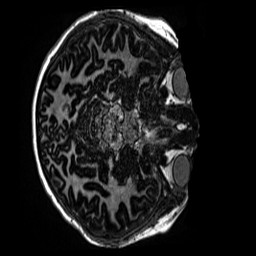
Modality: MP2RAGE
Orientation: axial
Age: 13
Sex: female
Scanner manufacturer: siemens
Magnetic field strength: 3 T
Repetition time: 4 s
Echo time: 0.00299 s